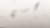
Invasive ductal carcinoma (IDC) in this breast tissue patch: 0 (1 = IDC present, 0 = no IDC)